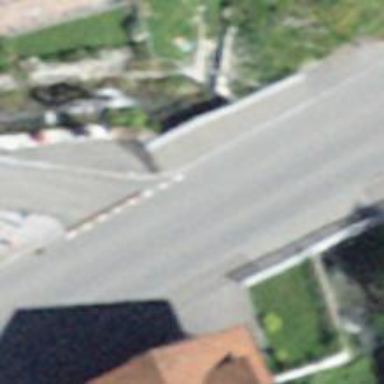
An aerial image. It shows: Secondary road with paved surface.